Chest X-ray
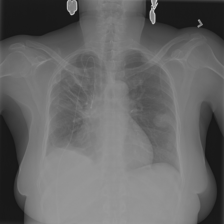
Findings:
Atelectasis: negative
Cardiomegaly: negative
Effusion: negative
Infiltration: negative
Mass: negative
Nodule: negative
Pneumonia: negative
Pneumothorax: negative
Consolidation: negative
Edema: negative
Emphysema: negative
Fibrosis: negative
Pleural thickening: negative
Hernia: negative